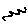
Label: zigzag